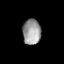
Tissue: prostate
Cell type: Myeloid cells
Senescence score: 0.8146
Nuclear area (px): 455
Mean DAPI intensity: 153.8